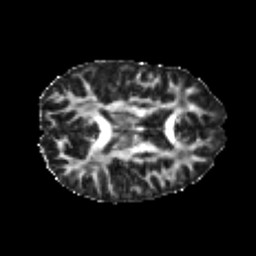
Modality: FA
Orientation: axial
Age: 23
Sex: female
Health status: healthy
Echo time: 0.074 s